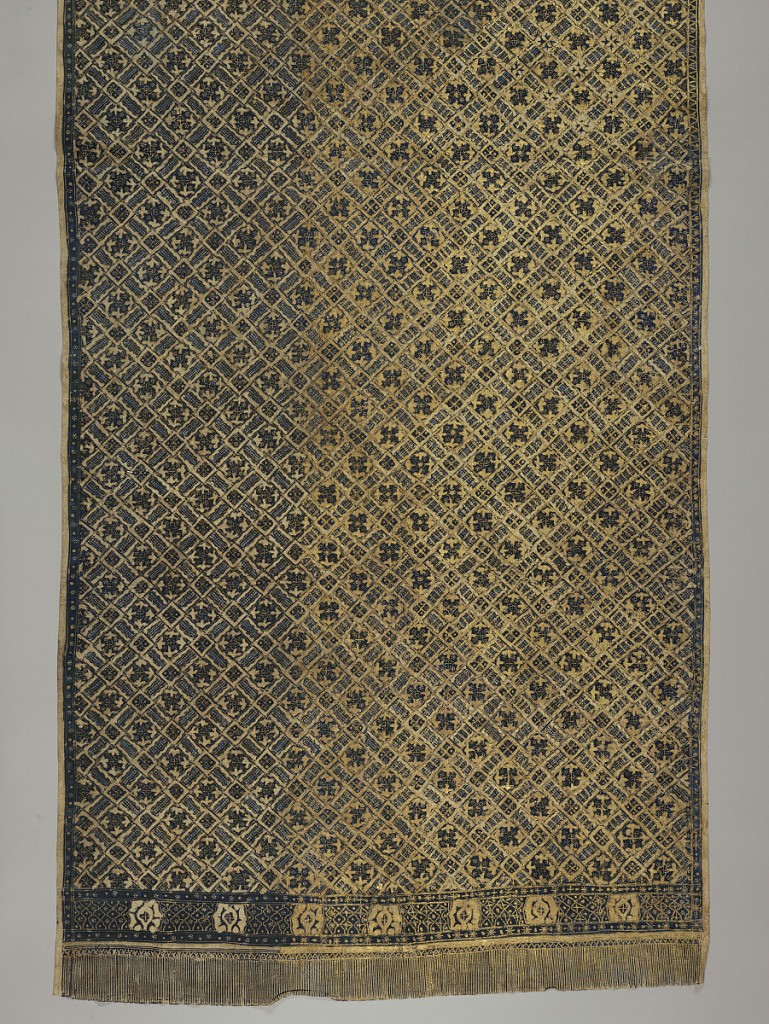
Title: Long sarong (kain panjang)
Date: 19th century
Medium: cotton Technique: wax resist dyeing (batik) on plain weave; painted with metallic pigments (prada)
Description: Large sarong (kain panjang), batik in dark blue, showing diamond-shaped all-over pattern. Small border band on either side showing a grid-work pattern interrupted by squares. Piece painted with gold (prada technique) in lower regions leaving top free for handling and folding.